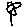
Label: flower